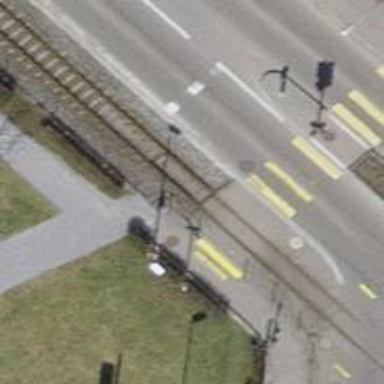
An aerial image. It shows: Railway crossing with full traffic signals.